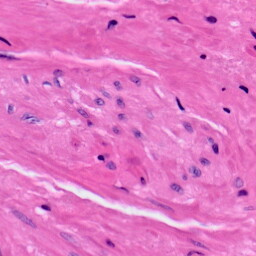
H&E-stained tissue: Prostate